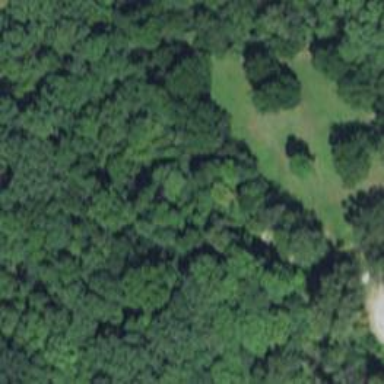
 specifically designed for the sport of disc golf."